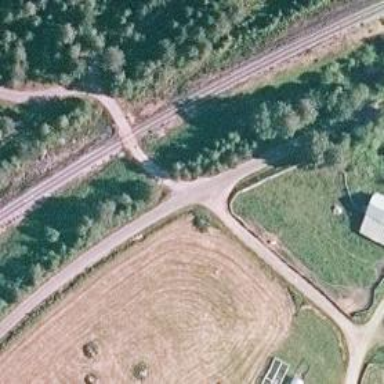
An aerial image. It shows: Level crossing with saltire markings.